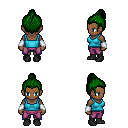
a pixel art fantasy rpg character, female body template, human, dark skin, teal pirate shirt, magenta pants, green short topknot hairstyle, white cloth bracers, black shoes, four views (front, back, left, right), 2x2 character sprite sheet, small pixel art, hard edges, no anti-aliasing